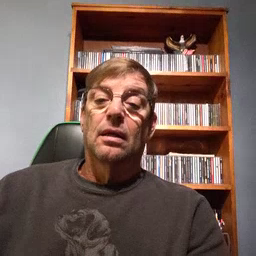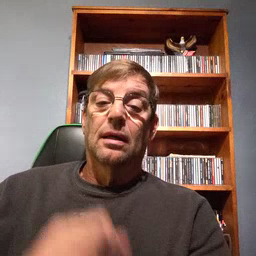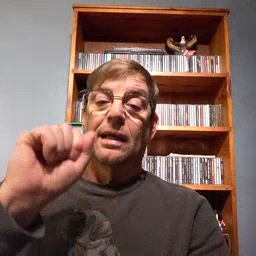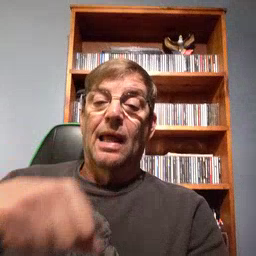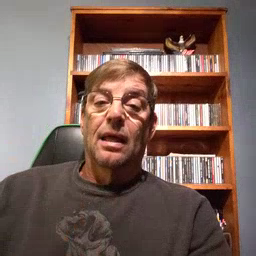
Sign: can